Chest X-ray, PA view. Patient: 75 years old, sex F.
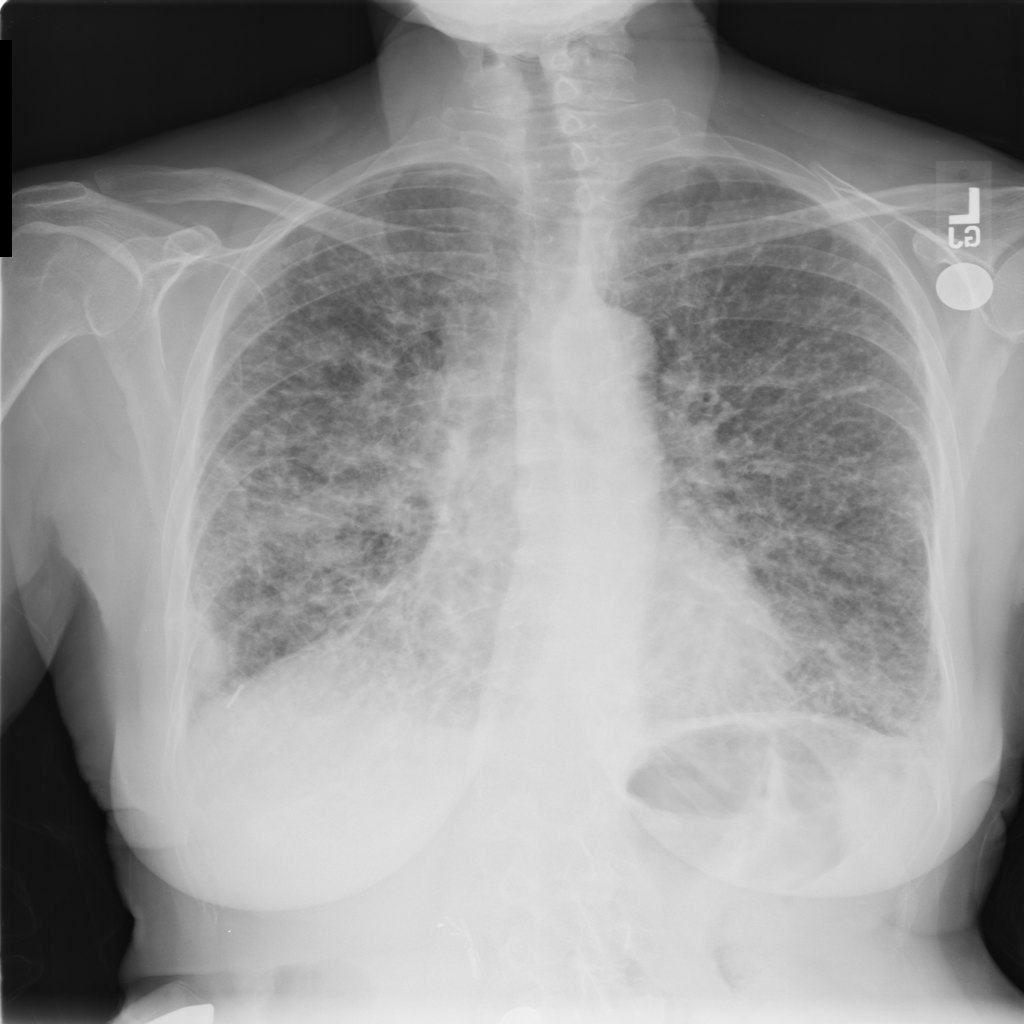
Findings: Infiltration, Nodule